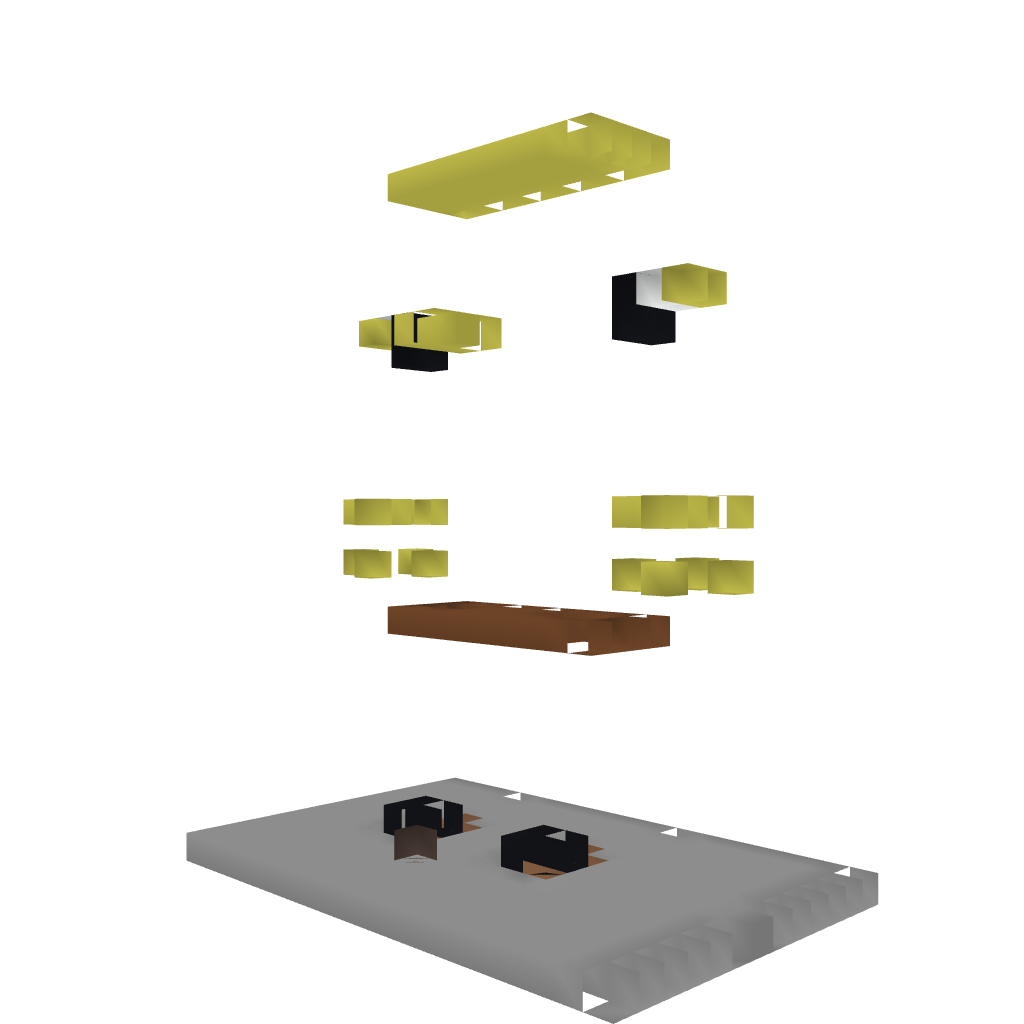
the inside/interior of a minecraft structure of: SpongeBob SquarePants